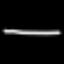
Label: line